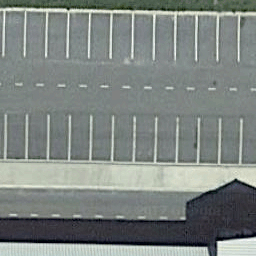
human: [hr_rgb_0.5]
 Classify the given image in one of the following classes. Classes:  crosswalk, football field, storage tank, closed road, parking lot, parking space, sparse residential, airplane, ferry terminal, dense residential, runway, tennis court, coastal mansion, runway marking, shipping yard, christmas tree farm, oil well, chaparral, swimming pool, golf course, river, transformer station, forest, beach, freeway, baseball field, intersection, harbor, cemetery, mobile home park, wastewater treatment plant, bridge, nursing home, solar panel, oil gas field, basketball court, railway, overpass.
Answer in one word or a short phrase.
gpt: parking space